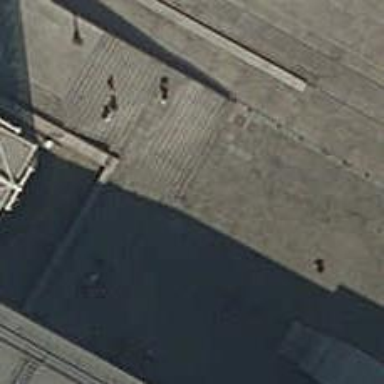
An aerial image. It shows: Set of steps made of paving stones.